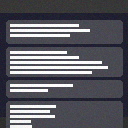
Screen state: on